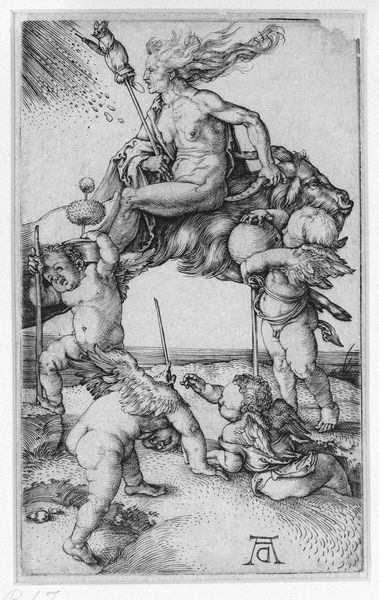
Titel: De heks
Künstler: Albrecht Dürer
Standort: Amsterdam
Institution: Rijksmuseum
Schlagwörter: flügel, meer, nackt, wasser, sand, frau, zeichnung, gras, tier, bild, haare, engel, stab, ad, schwarzweiss, jesus, dürer, putten, ziegenbock, ziege, reittier, albrecht, albrecht dürer, rochen, a, d